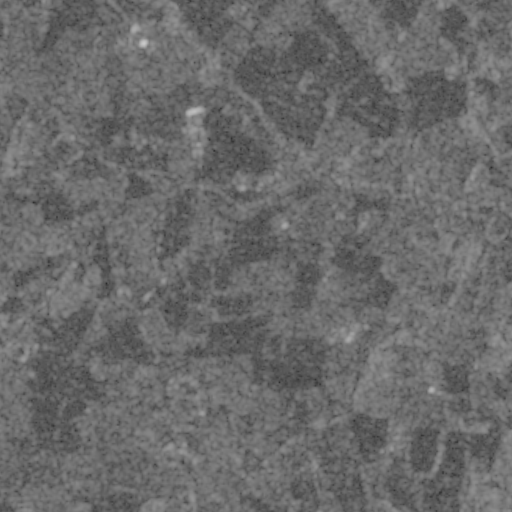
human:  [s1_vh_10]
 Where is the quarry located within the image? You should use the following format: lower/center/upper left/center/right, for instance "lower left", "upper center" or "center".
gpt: The quarry is located in the lower right of the image.
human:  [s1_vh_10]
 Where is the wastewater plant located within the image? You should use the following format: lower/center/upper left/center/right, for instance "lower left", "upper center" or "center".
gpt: The wastewater plant is located in the lower center of the image.
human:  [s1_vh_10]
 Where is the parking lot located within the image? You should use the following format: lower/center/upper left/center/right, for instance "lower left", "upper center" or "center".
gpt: There is no parking lot in the image.

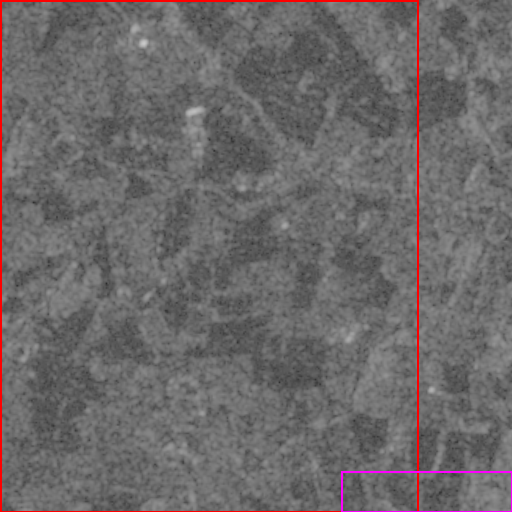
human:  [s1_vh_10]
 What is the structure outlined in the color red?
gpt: The structure outlined in red is a crop field.
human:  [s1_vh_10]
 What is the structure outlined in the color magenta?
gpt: The structure outlined in magenta is a quarry.
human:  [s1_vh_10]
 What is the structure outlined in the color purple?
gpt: There is no purple outline.